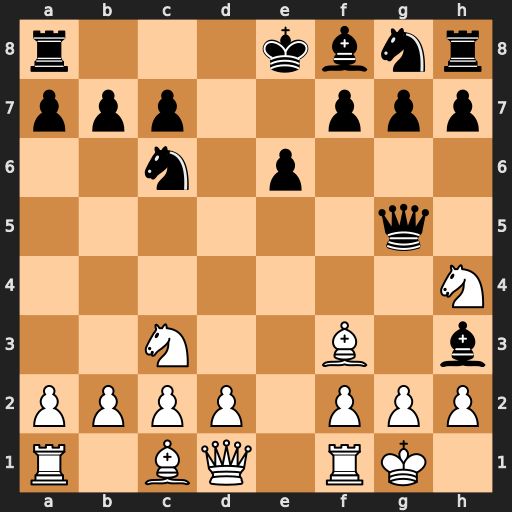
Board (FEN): r3kbnr/ppp2ppp/2n1p3/6q1/7N/2N2B1b/PPPP1PPP/R1BQ1RK1
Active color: w
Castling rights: kq
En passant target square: -
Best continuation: Bxc6+ bxc6 Qf3 Qxh4 Qxc6+